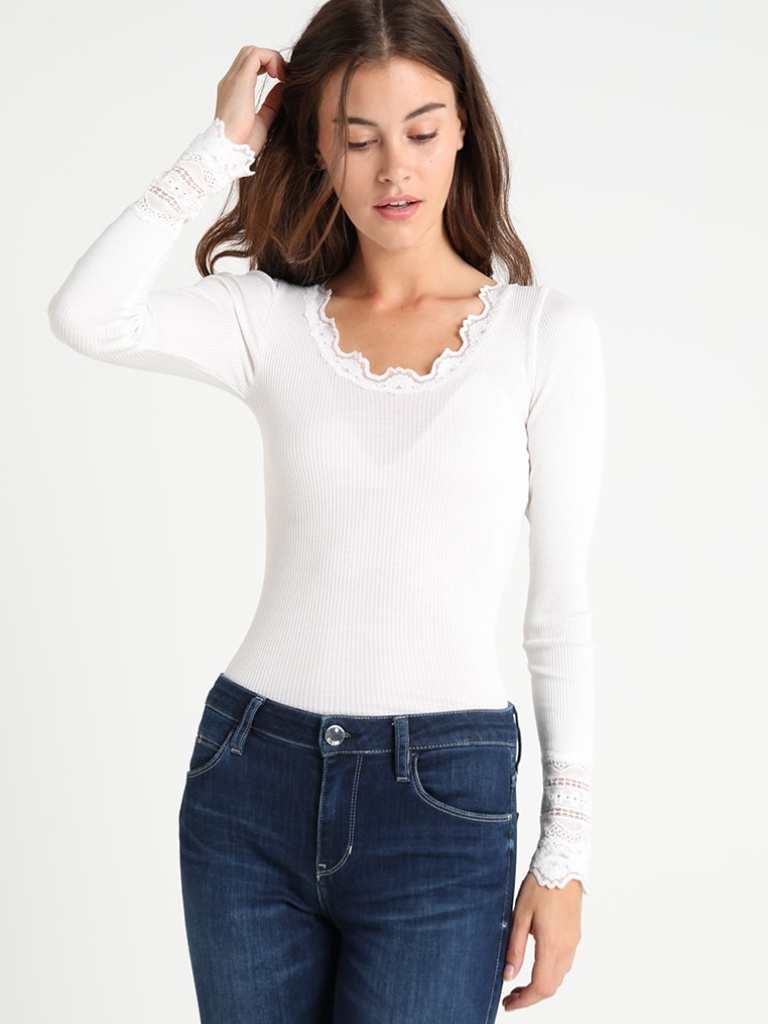
cotton tight a long-sleeved with the sleeves down hip length Fully Tucked in scoop top